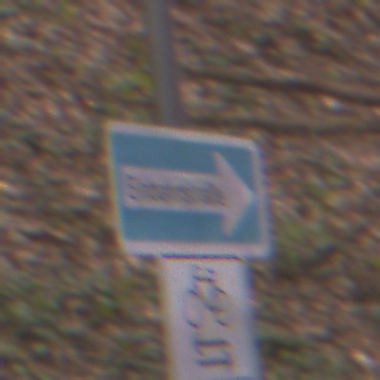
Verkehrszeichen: EinbahnstrasseRechtsweisend
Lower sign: RichtungsangabeDurchPfeile9
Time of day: Midday
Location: Outdoor (Nature)
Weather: Overcast
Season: Autumn
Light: Natural